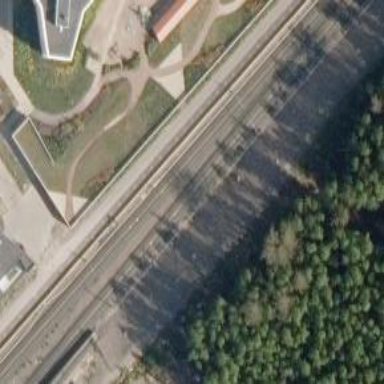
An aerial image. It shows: Railway signal.